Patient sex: M
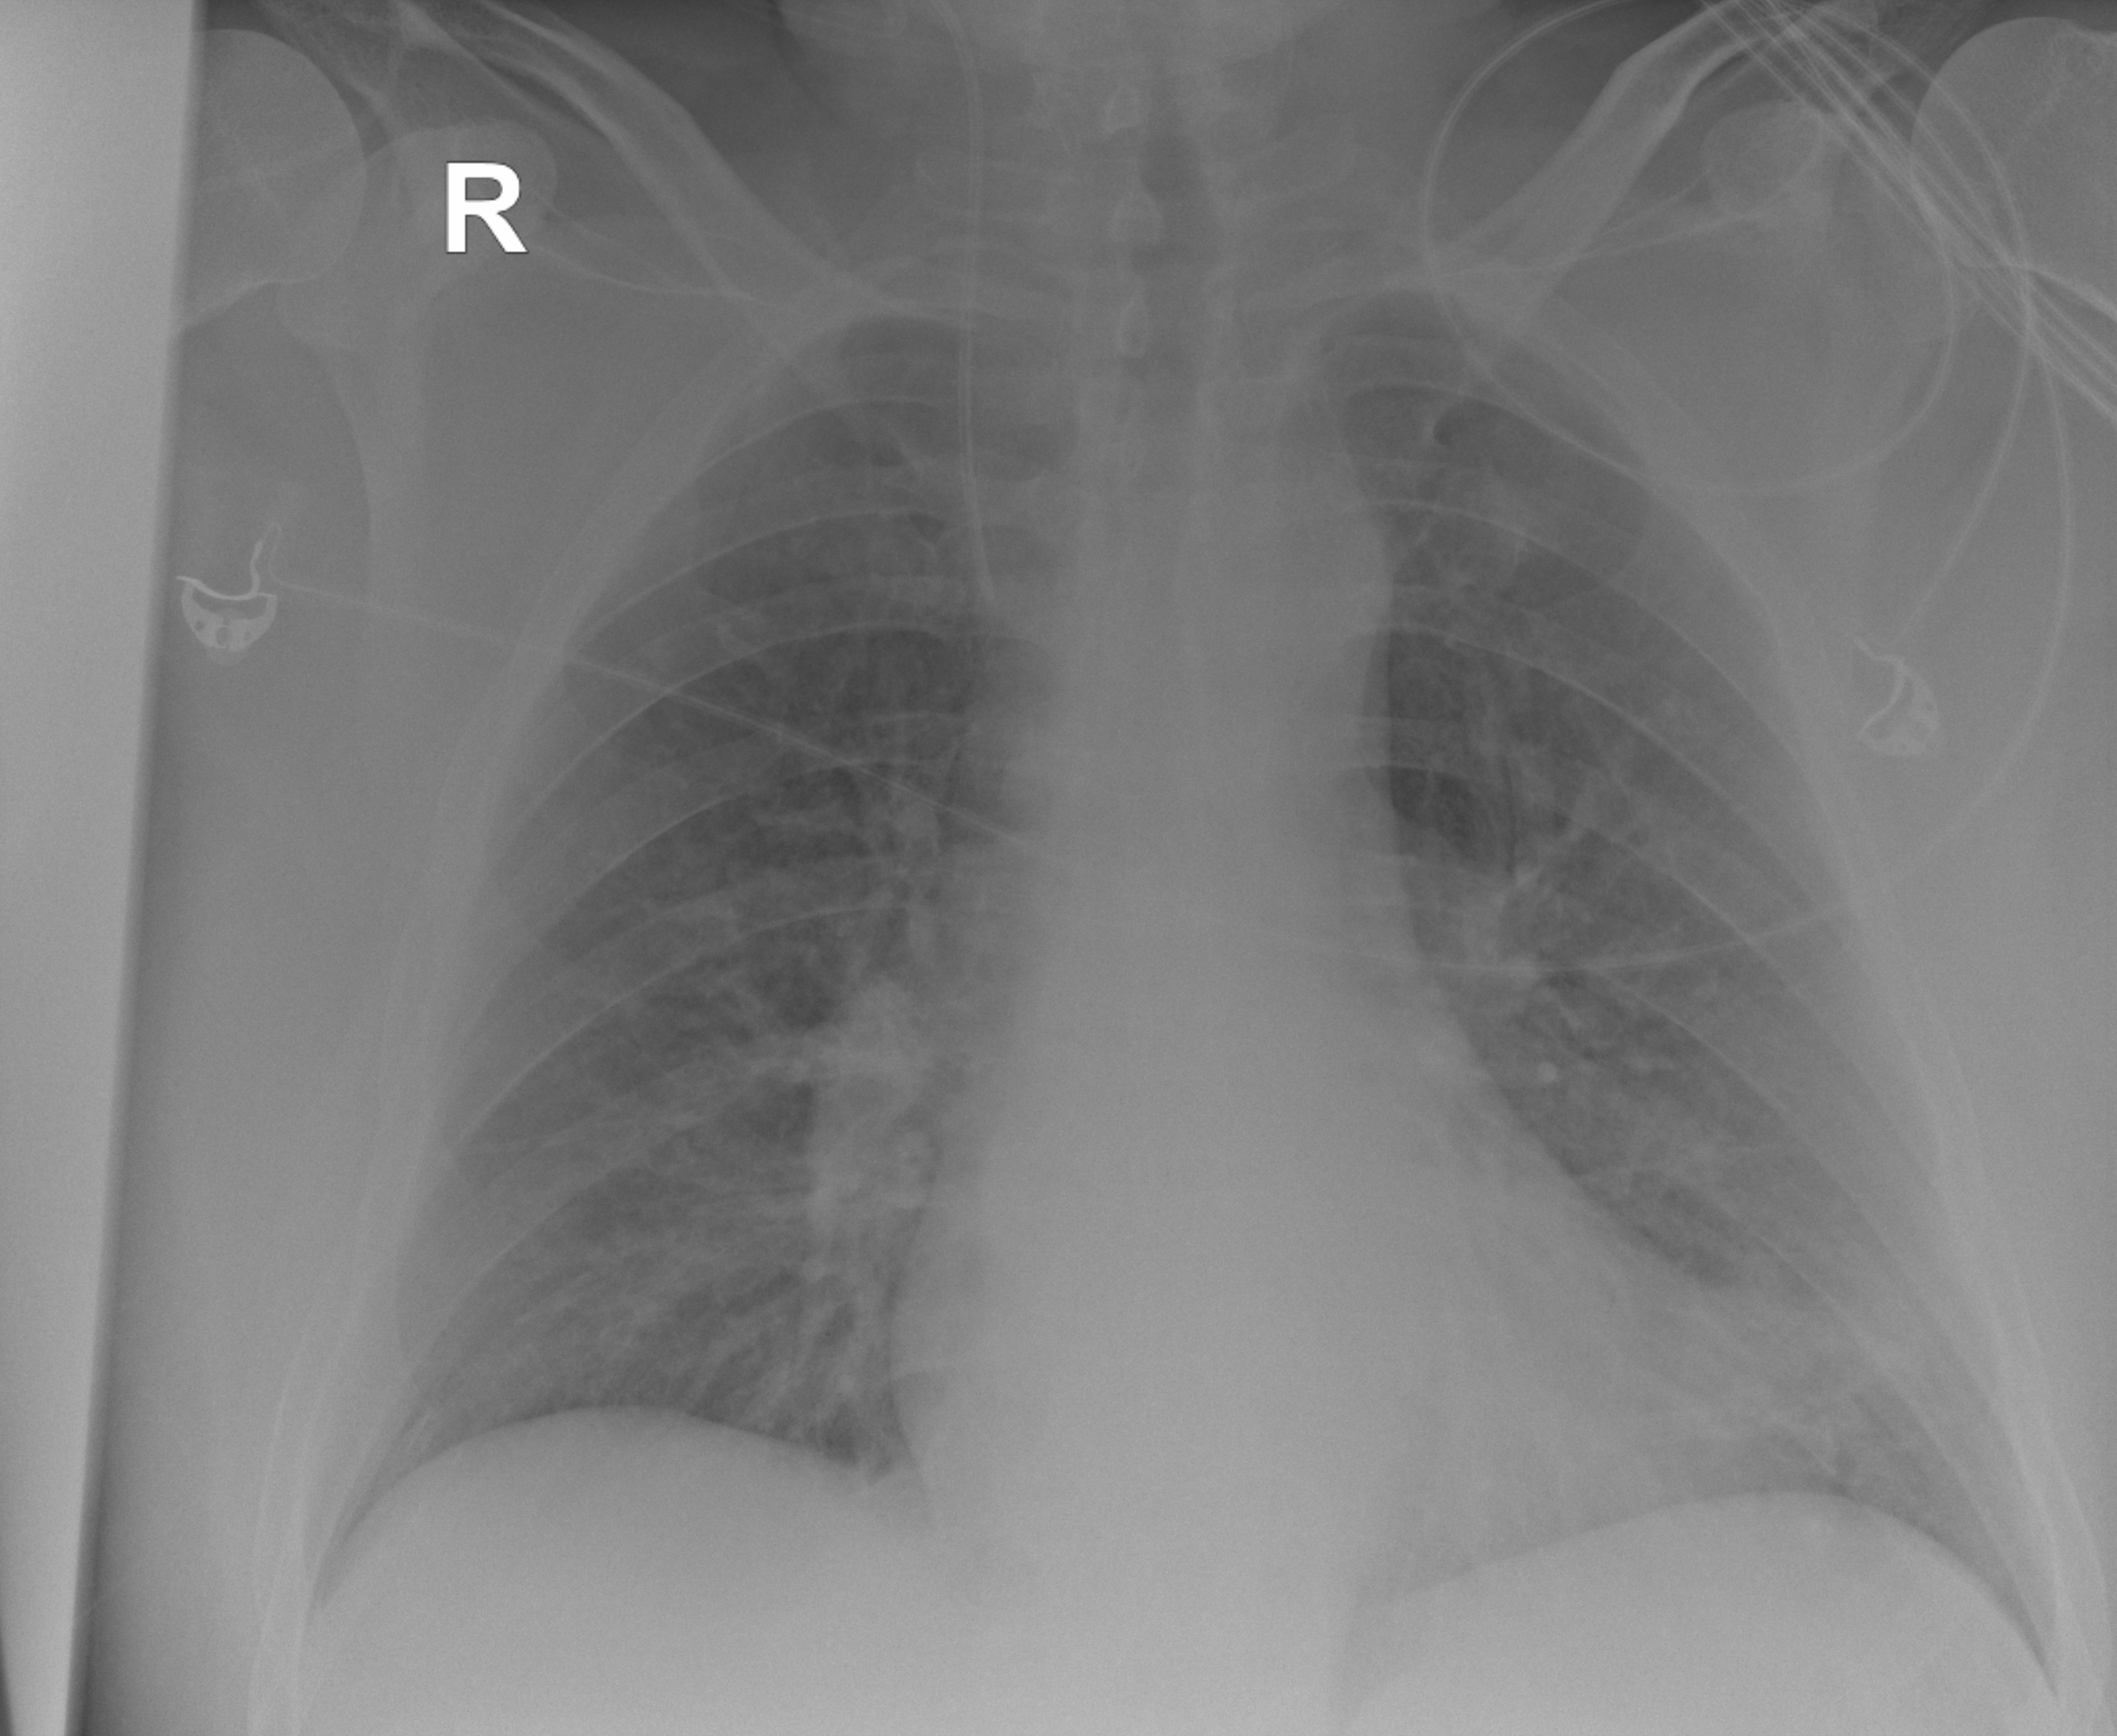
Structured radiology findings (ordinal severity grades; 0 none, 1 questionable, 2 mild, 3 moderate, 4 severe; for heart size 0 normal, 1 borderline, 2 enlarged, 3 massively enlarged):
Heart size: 1
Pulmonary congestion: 0
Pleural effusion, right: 0
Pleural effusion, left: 0
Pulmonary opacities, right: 0
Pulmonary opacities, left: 0
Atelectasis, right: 0
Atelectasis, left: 2